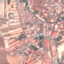
Land use / land cover: Residential